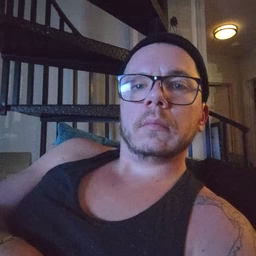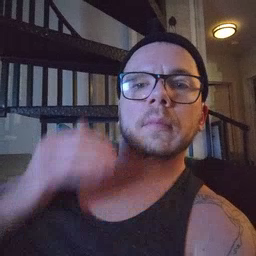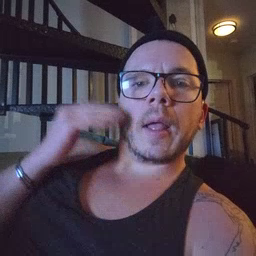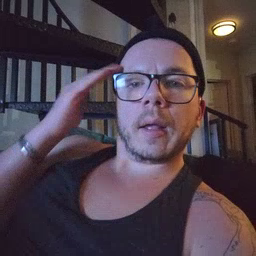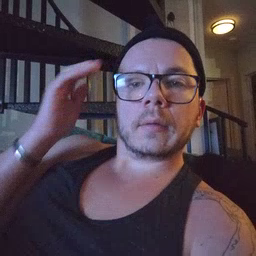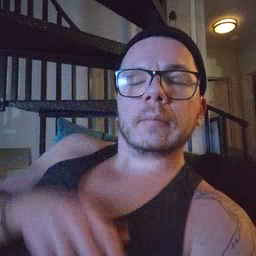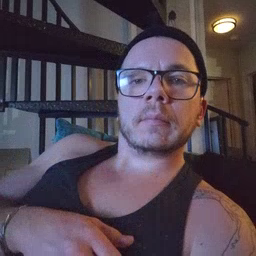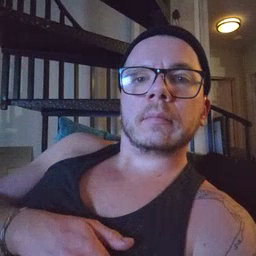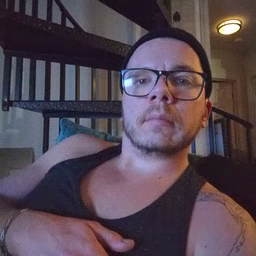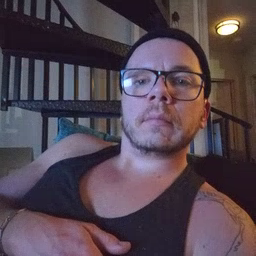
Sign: head